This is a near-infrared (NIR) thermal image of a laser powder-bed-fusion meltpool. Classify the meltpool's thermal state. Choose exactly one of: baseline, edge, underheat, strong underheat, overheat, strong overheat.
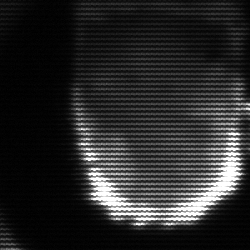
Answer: baseline